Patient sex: F
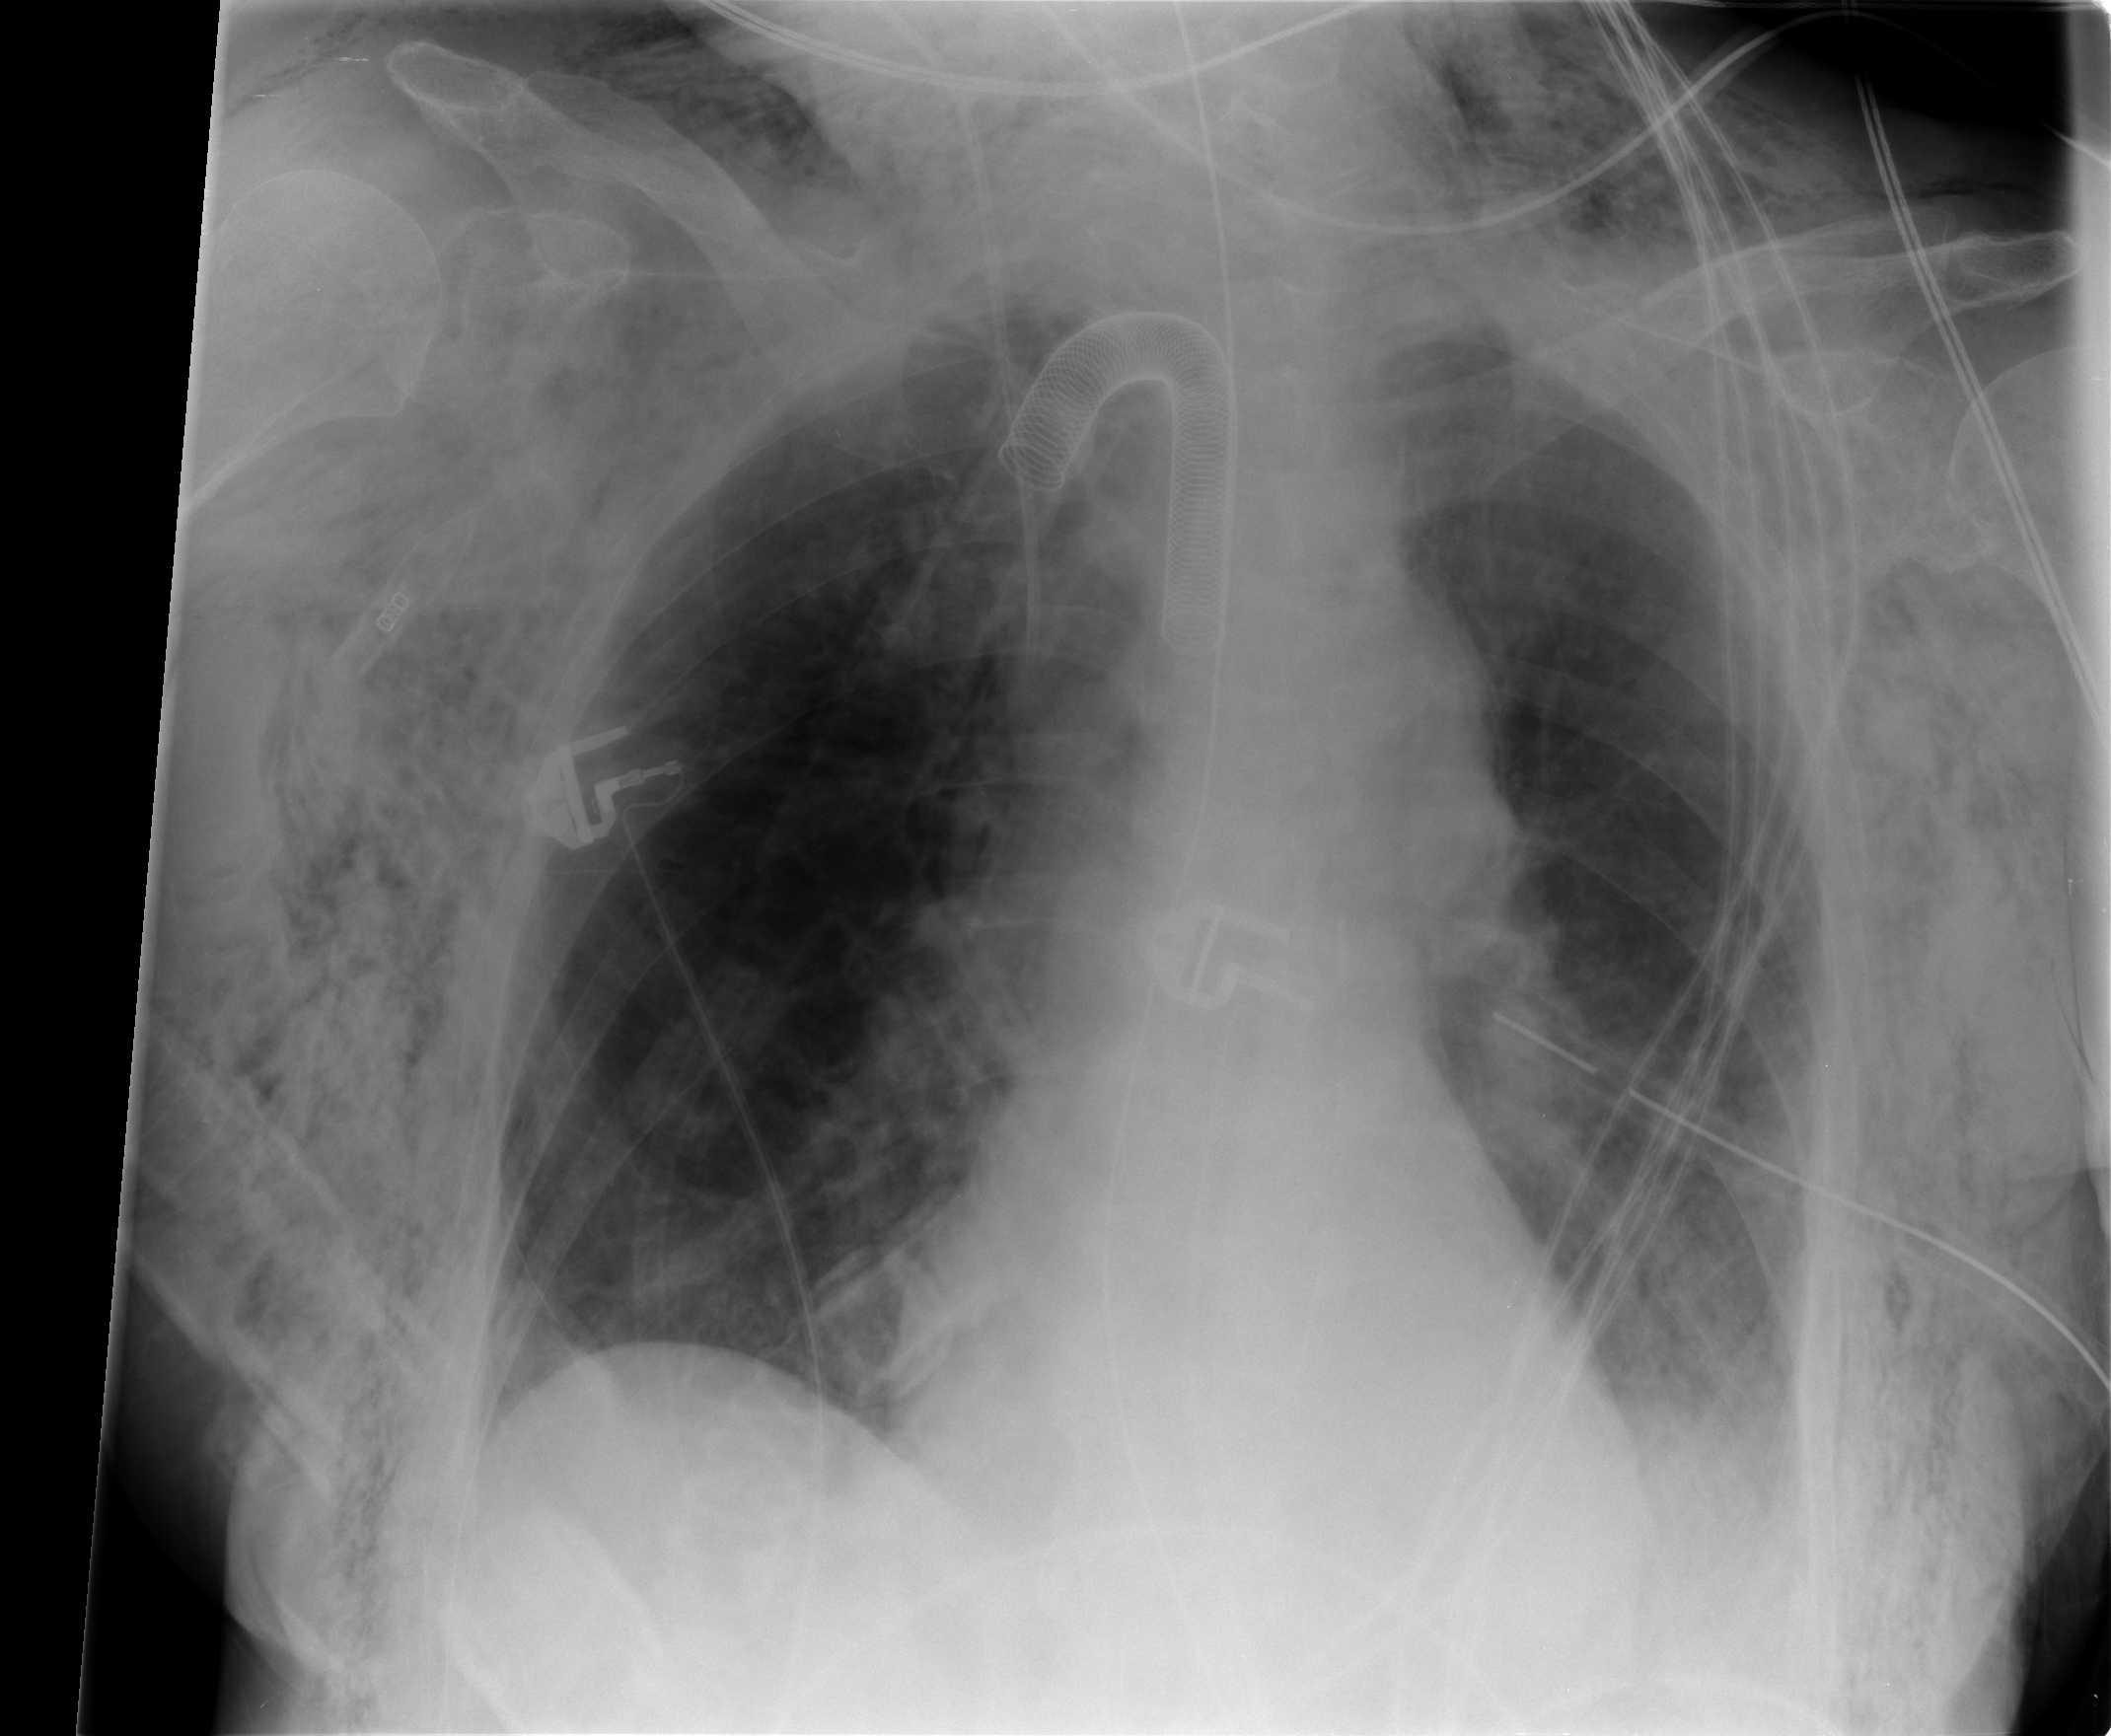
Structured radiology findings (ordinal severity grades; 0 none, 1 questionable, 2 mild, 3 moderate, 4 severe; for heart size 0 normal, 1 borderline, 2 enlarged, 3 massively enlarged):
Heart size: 0
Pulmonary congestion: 0
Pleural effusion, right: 0
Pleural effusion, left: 1
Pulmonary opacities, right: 0
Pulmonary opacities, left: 0
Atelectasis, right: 0
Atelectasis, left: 0